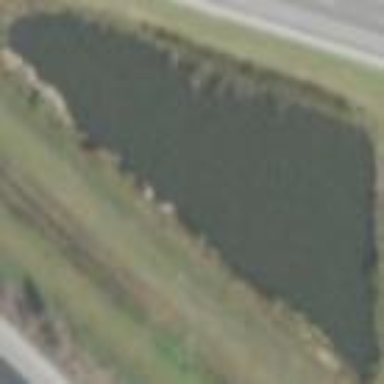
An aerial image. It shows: Pond surrounded by natural water.